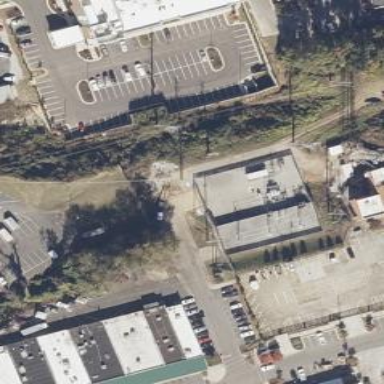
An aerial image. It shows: Distribution substation surrounded by fence.